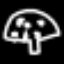
Label: mushroom